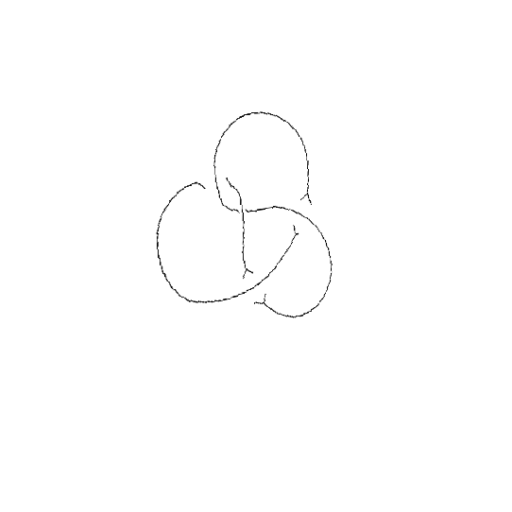
Crossing number: 4